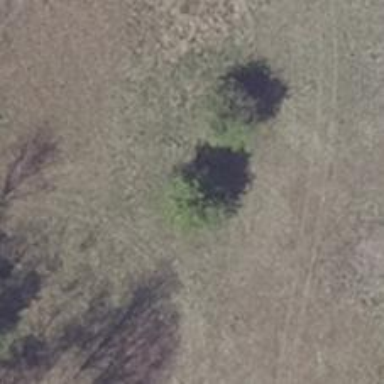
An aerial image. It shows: Deciduous tree with broadleaved leaves.